Aerial crown-view tile of a tropical tree (Barro Colorado Island, Panama), acquired 20250616:
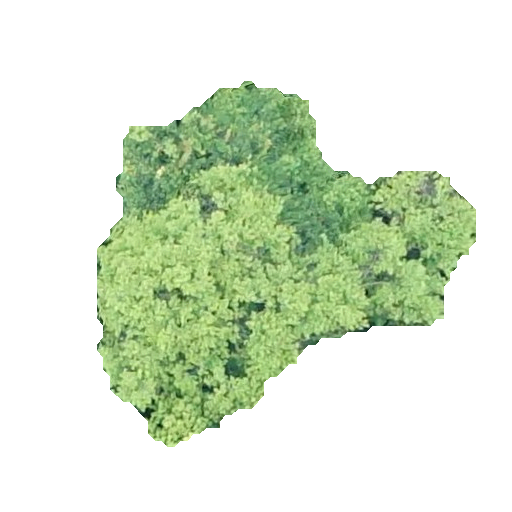
Species: Luehea seemannii
GBIF accepted scientific name: Luehea seemannii
Crown area: 121.029 m²